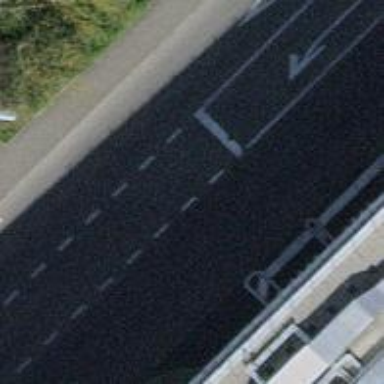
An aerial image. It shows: Primary link highway with asphalt surface.